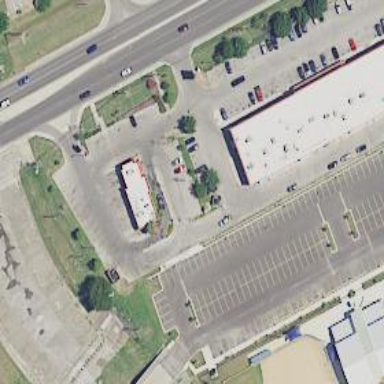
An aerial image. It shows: Strip mall building.